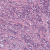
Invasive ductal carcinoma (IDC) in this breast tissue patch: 1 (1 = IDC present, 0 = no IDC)